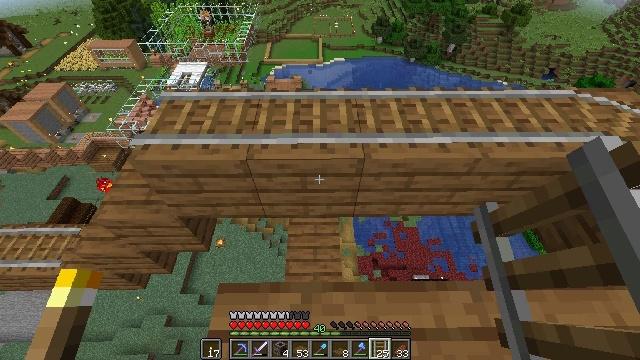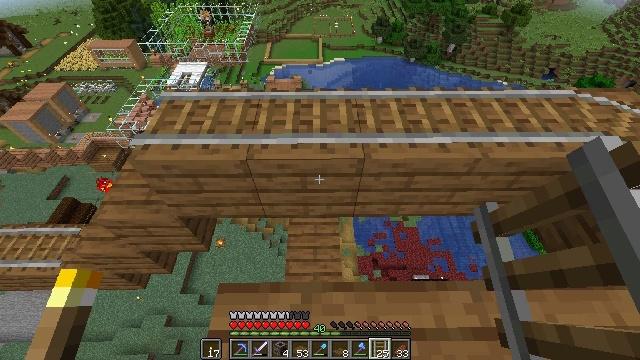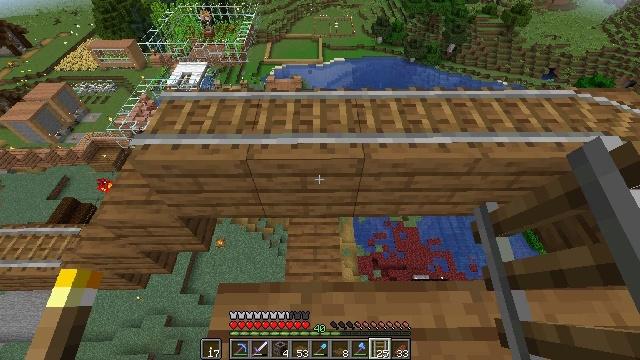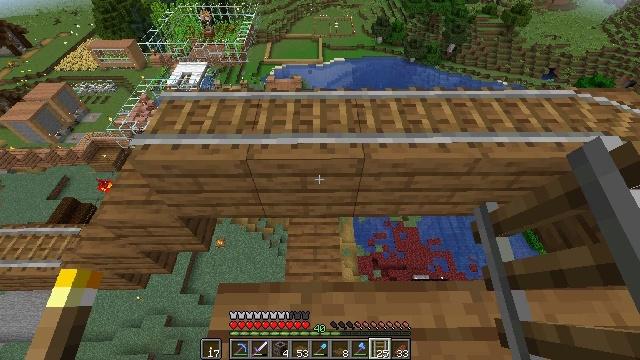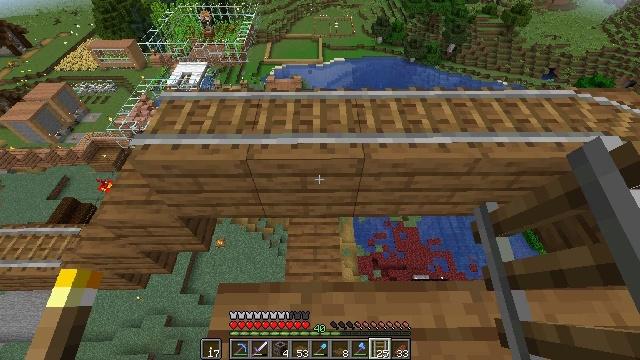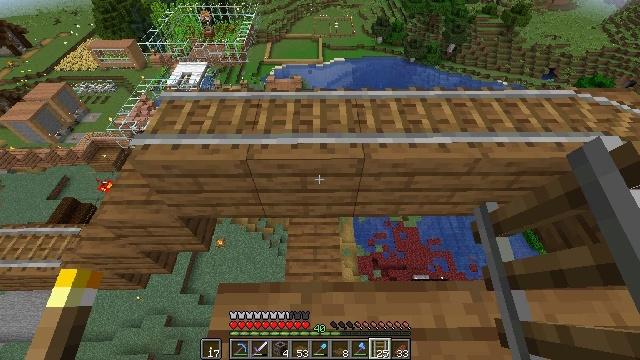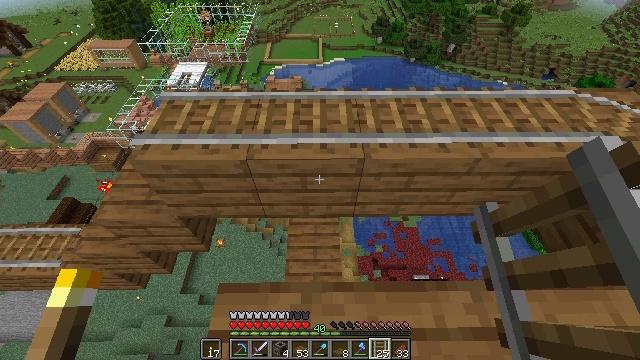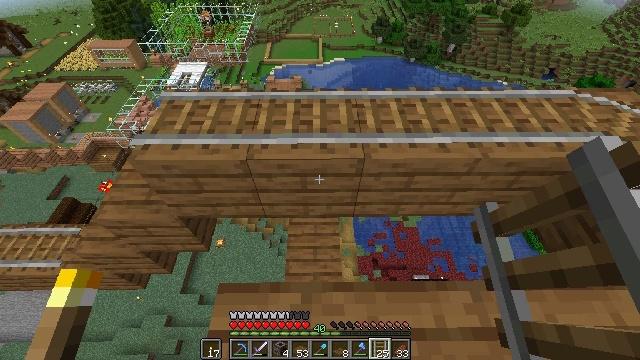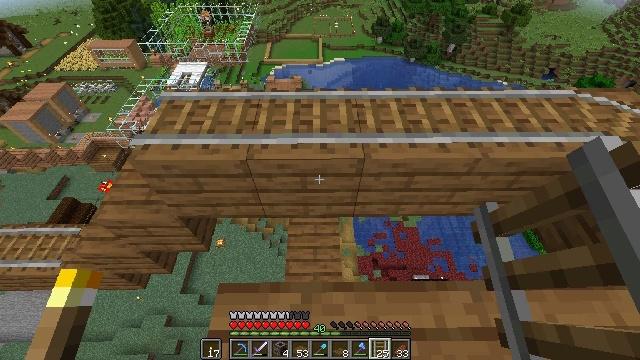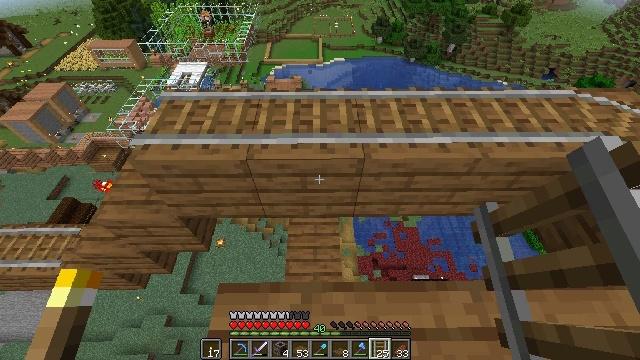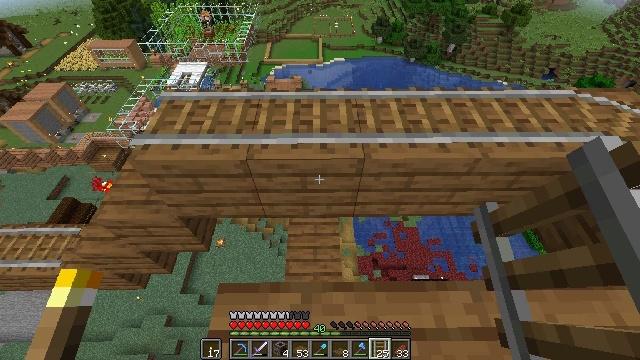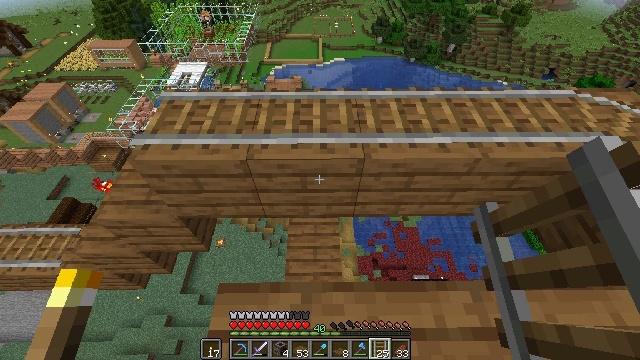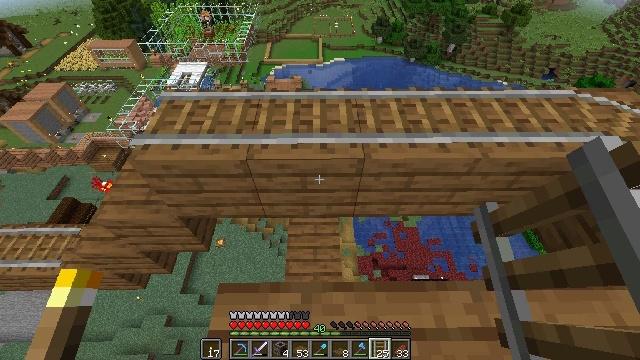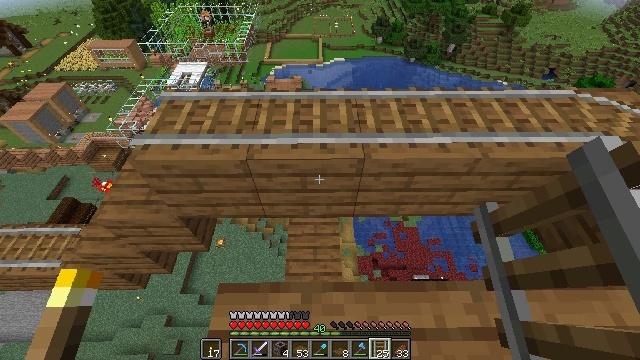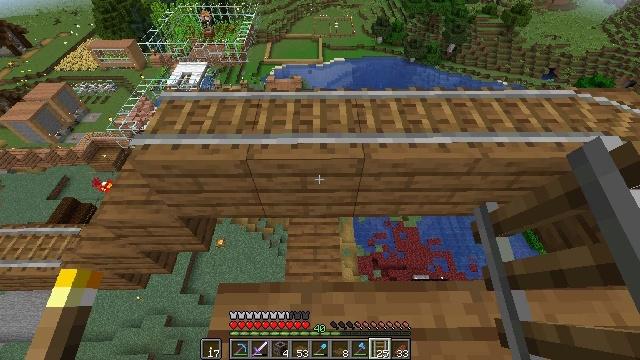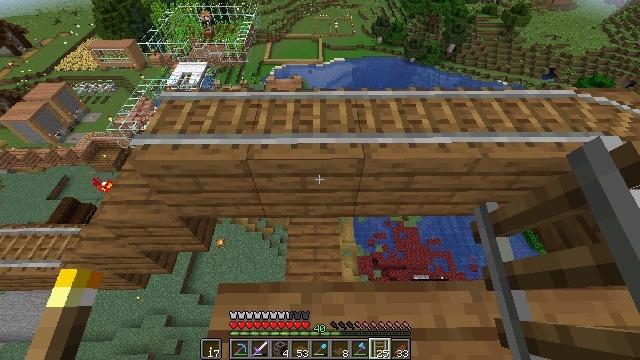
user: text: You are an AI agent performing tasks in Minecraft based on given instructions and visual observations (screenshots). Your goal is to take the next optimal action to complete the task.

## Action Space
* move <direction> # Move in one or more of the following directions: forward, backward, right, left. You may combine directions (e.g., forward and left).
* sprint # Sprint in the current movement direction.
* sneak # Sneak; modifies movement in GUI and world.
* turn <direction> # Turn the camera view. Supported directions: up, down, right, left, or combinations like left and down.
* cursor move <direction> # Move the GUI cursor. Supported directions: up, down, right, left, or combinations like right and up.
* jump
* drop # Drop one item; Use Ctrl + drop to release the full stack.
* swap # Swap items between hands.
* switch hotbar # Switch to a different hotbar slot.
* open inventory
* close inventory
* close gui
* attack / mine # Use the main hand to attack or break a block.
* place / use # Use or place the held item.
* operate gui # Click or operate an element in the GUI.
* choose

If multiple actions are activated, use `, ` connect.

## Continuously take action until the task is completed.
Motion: motion action
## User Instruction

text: Use the crafting table to craft rabbit stew.
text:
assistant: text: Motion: no_op
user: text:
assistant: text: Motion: no_op
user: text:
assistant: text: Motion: no_op
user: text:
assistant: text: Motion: no_op
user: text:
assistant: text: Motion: no_op
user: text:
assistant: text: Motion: no_op
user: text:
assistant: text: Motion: no_op
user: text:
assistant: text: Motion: no_op
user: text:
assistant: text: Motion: no_op
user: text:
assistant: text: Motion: no_op
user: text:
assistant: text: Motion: no_op
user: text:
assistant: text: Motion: no_op
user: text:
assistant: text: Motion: no_op
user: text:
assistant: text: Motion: no_op
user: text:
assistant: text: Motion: no_op
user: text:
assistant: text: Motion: no_op
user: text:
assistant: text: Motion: no_op
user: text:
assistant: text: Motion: no_op
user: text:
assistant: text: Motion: no_op
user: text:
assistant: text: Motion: no_op
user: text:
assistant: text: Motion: no_op
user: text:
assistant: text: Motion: no_op
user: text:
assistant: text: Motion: no_op
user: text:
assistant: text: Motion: no_op
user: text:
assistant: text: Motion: no_op
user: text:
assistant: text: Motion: no_op
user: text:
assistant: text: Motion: no_op
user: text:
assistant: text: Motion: no_op
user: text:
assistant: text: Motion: no_op
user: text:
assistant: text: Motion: no_op